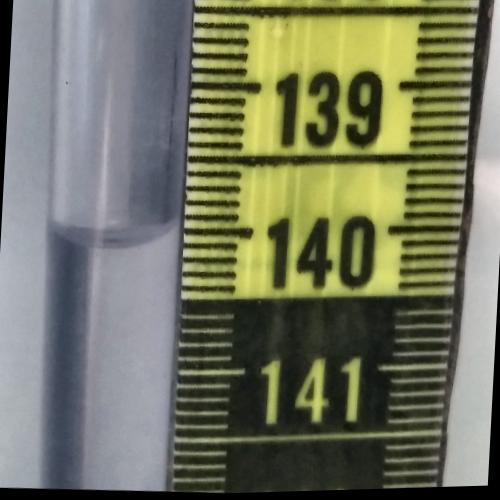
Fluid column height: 140.0 cm